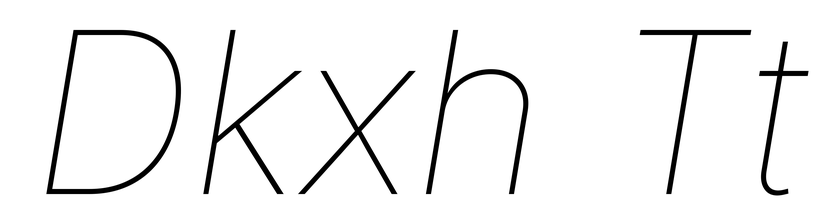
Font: Inter-Italic_Thin_Italic